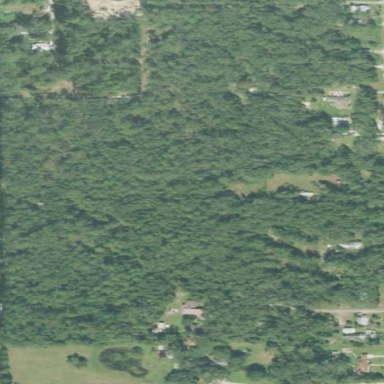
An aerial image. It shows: Mixed leaf woodland.